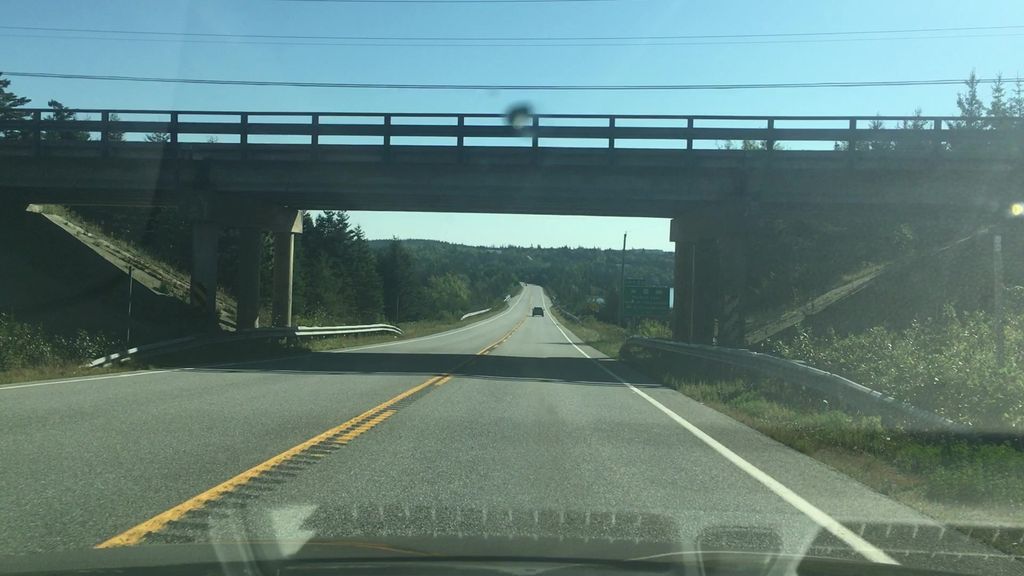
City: halifax